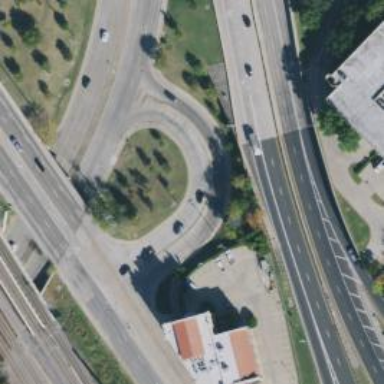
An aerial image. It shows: Primary link highway with separate sidewalk.